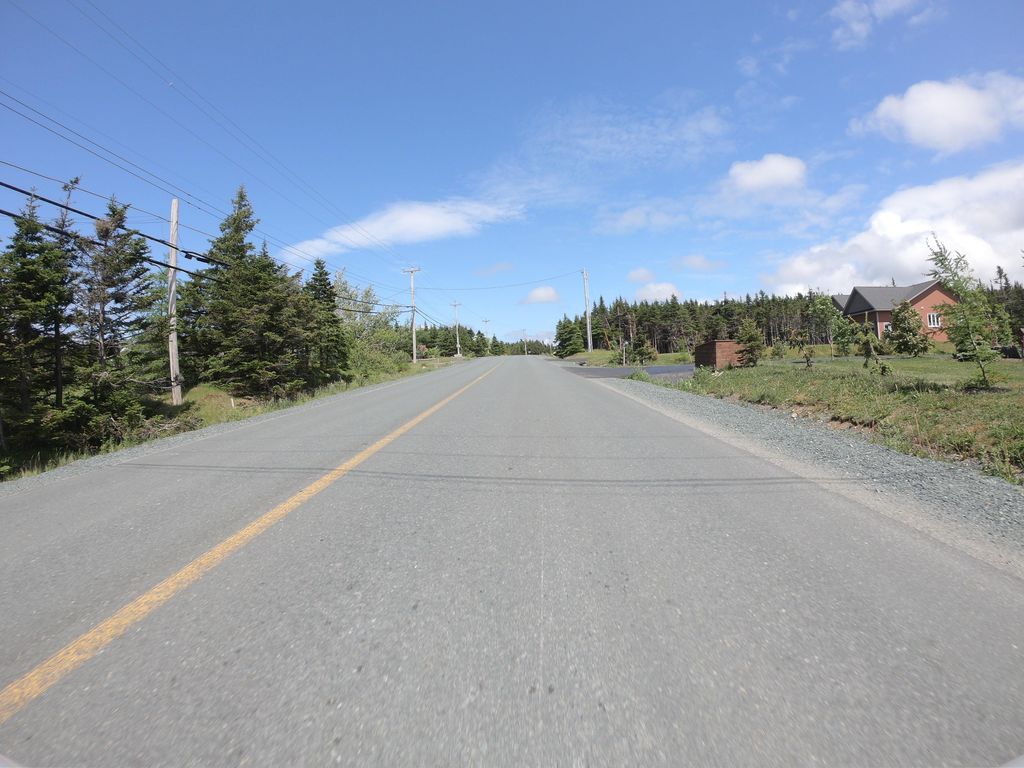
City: st_johns